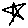
Label: star